Current action and preconditions to check: trajectory_clear

Your task: For each precondition in the list above, predict whether it will hold at this action.

Consider the current scene as observed from the mobile robot's camera, and analyze the predicted future states of all dynamic agents (e.g., people, animals, vehicles, or any moving entities) within the NEXT SECOND.

IMPORTANT: Only answer "very likely" if you are absolutely certain—based on strong, clear evidence—that a dynamic agent will violate the precondition in the predicted future state. Do NOT answer "very likely" for unlikely, ambiguous, or low-probability risks.

Ask yourself for each precondition: Is there a high probability, with clear and convincing evidence, that the predicted future states of any dynamic agent will interfere with the predicted future state of the currently executing action within the NEXT SECOND, causing that precondition to fail?

Assess the risk level based on these predictions. Use "likely" or "very likely" if motions create a clear risk of interference.

Use "neutral" or "improbable" if agents are nearby but their predicted paths are clearly diverging or non-conflicting.

Failure Risk Categories: "very improbable", "improbable", "neutral", "likely", "very likely"

Answer Format: Output ONLY the probability_of_failure value from these categories: "very improbable", "improbable", "neutral", "likely", "very likely"

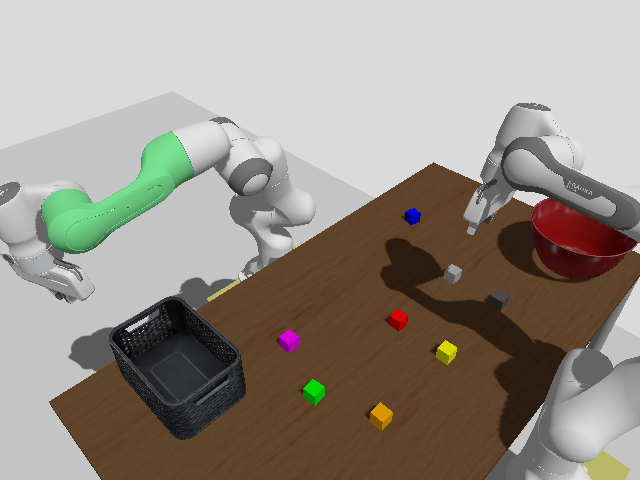

Answer: very improbable